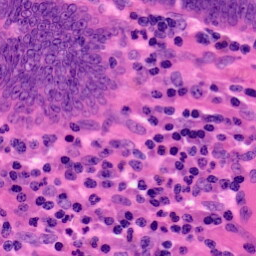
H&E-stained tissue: Colon